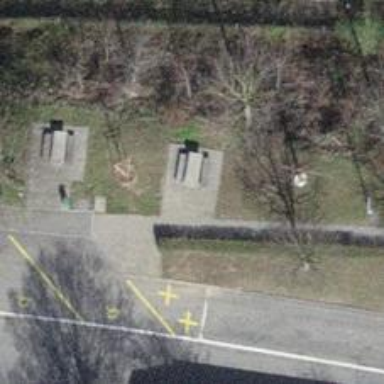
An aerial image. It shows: Picnic table made of concrete.